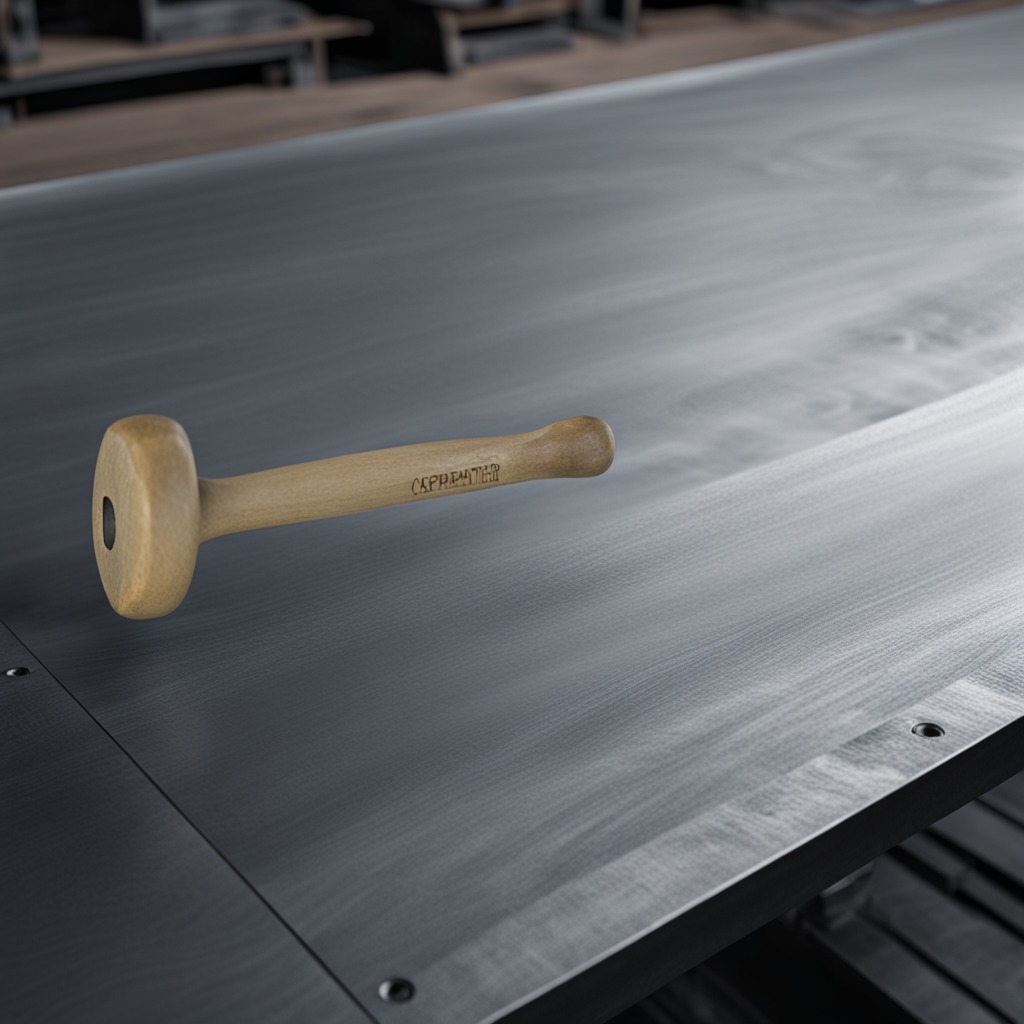
A hammer is lying on the cold steel table in a mining workshop.